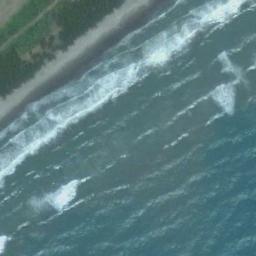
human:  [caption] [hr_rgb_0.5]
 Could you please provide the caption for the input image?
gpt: There are dense vegetation on the beach, And the color of the sea water is light blue .

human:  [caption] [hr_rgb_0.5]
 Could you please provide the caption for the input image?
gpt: The beach with white sand and some green plants on the beach .

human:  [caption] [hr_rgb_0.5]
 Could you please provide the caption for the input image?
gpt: Blue water and grey grass by the beach .

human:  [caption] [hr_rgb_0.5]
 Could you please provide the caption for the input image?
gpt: There are footprints by the beach .

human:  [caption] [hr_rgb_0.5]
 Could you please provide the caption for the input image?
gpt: The grass is beside the beach .